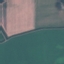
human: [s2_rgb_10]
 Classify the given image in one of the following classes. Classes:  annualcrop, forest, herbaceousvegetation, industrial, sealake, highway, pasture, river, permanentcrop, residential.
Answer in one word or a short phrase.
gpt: AnnualCrop